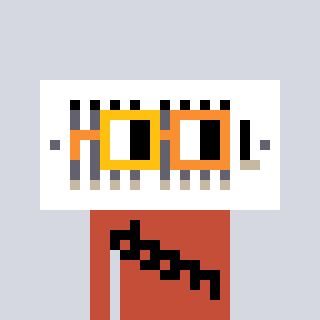
a pixel art character with square yellow and orange glasses, a vent-shaped head and a rust-colored body on a cool background